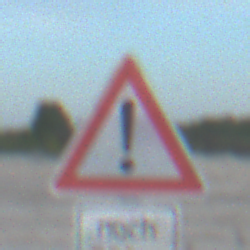
Verkehrszeichen: Gefahrenstelle
Zusatzzeichen unten: LaengeEinerStrecke3
Umgebung: Outdoor, Beach
Tageszeit: SunriseSunset
Wetter: PartlyCloudy
Licht: Natural
Jahreszeit: NotSpecified
Kontrast: LowContrast